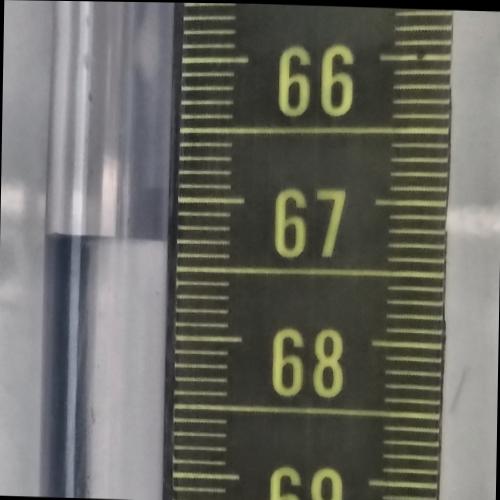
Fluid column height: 67.3 cm